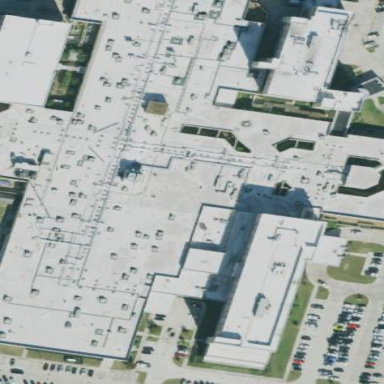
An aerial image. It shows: Hospital building.